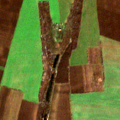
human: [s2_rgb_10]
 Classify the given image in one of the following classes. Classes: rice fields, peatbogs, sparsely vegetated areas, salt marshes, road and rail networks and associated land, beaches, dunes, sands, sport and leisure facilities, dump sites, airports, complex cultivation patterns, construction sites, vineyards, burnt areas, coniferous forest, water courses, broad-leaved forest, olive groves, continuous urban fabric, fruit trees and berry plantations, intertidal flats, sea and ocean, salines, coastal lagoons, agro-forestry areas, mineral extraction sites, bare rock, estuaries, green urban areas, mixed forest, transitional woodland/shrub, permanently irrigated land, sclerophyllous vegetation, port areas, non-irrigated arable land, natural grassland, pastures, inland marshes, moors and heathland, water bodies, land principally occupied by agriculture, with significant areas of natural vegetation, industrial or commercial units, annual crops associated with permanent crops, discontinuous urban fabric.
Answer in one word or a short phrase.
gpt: non-irrigated arable land, transitional woodland/shrub